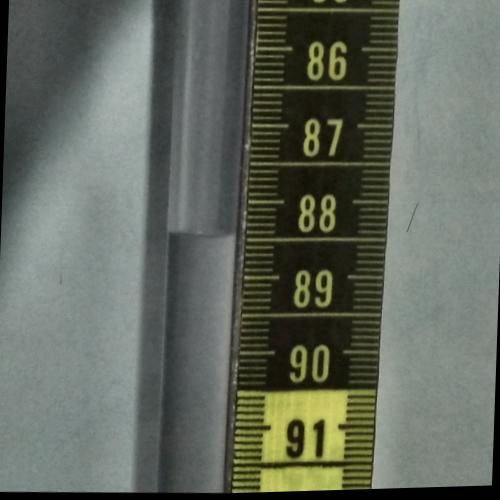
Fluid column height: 88.4 cm